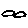
Label: cloud